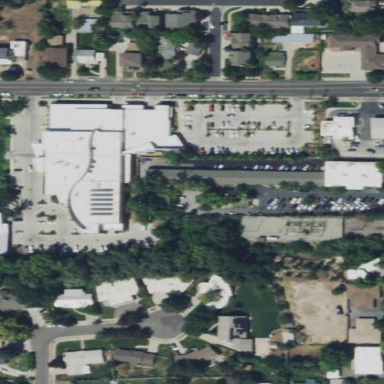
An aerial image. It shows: Civic building.